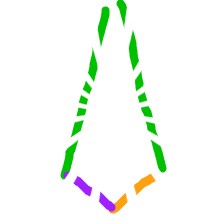
Shape: kite